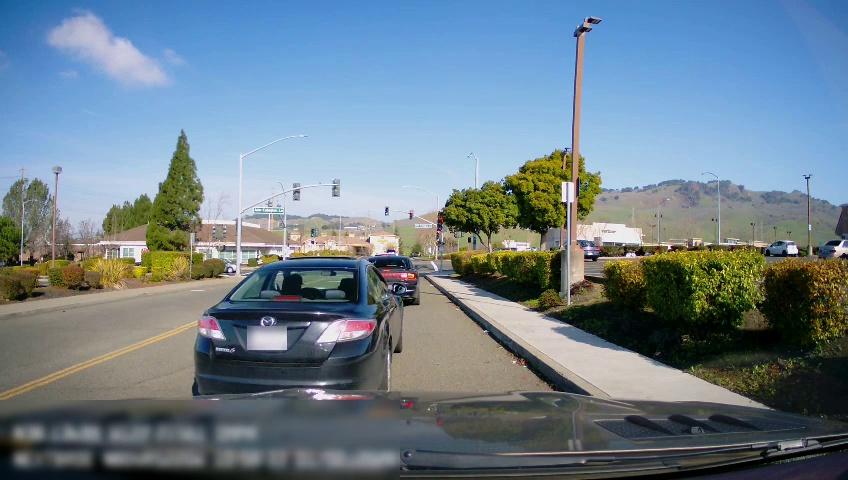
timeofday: Day
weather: Sunny
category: Drivable Space
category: Vehicles | SUV
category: Vehicles | Car
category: Vehicles | Car
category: Vehicles | Car
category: Vehicles | Car
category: Vehicles | Car
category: Vehicles | Car
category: Lanes | Current Lane
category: Lanes | Alternate Lane
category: Traffic | Signs
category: Traffic | Lights
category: Traffic | Lights
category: Traffic | Lights
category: Traffic | Lights
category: Traffic | Lights
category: Traffic | Signs
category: Traffic | Signs
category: Traffic | Lights
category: Traffic | Lights
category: Traffic | Signs
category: Traffic | Lights
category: Traffic | Lights